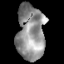
Tissue: skin
Cell type: Epithelial cells
Senescence score: 0.2195
Nuclear area (px): 1513
Mean DAPI intensity: 144.673